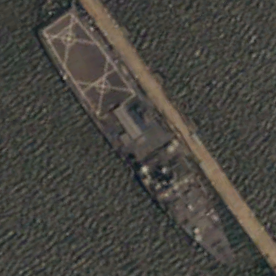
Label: combat